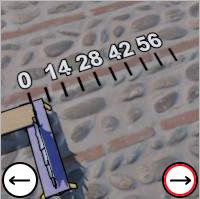
Task: length
Answer: 0
First scale value: 14.0